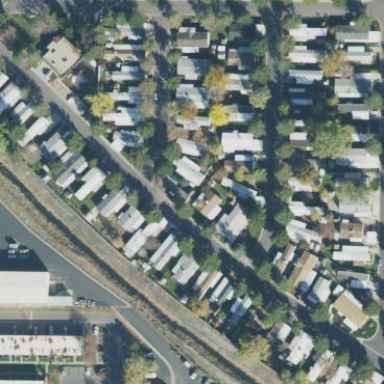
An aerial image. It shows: Trailer park.